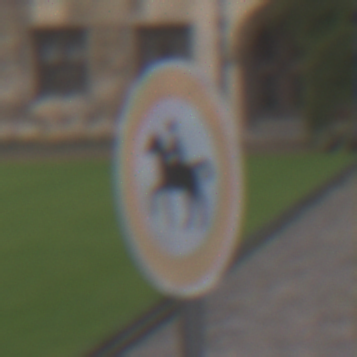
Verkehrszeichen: VerbotReiter
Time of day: Midday
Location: Outdoor (Urban)
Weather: Overcast
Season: NotSpecified
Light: Natural